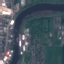
Land use / land cover: River